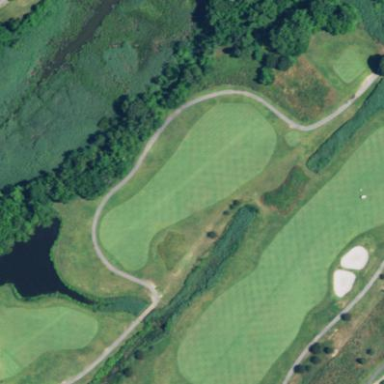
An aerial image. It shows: Golf fairway surrounded by grass.